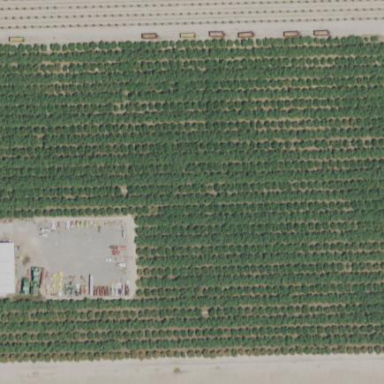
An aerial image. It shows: Almond orchard with rows of almond trees.